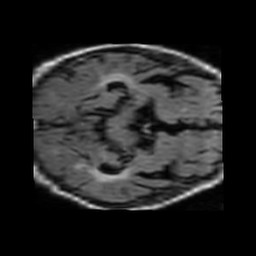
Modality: FLAIR
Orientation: axial
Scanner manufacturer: philips
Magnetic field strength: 1.5 T
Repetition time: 6 s
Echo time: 0.12 s